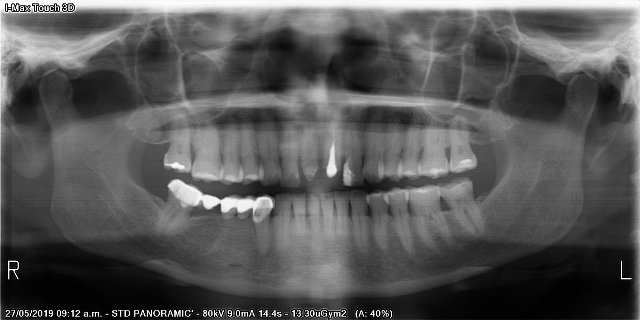
adult